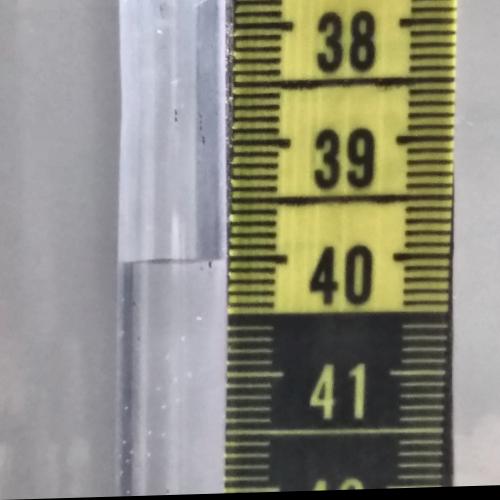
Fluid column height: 40.0 cm